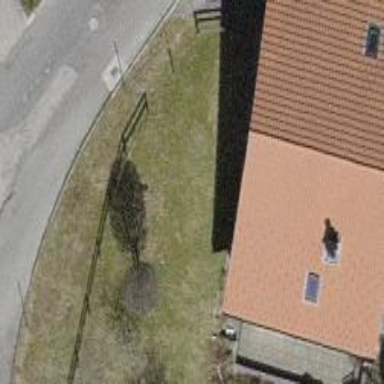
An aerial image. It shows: Detached building with gabled roof.